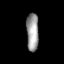
Tissue: lung
Cell type: Epithelial cells
Senescence score: 0.1301
Nuclear area (px): 460
Mean DAPI intensity: 153.783